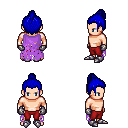
a pixel art fantasy rpg character, male body template, human, light skin, maroon tattered cape, red pants, blue short topknot hairstyle, metal gloves, metal boots, four views (front, back, left, right), 2x2 character sprite sheet, small pixel art, hard edges, no anti-aliasing